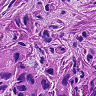
Metastatic tissue present: yes